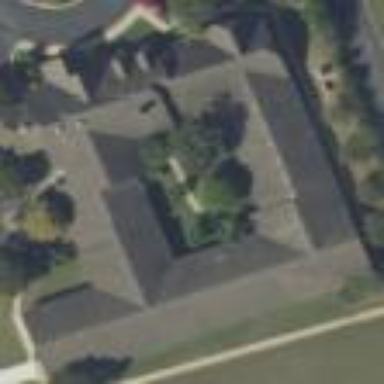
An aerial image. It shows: Nursing home building.